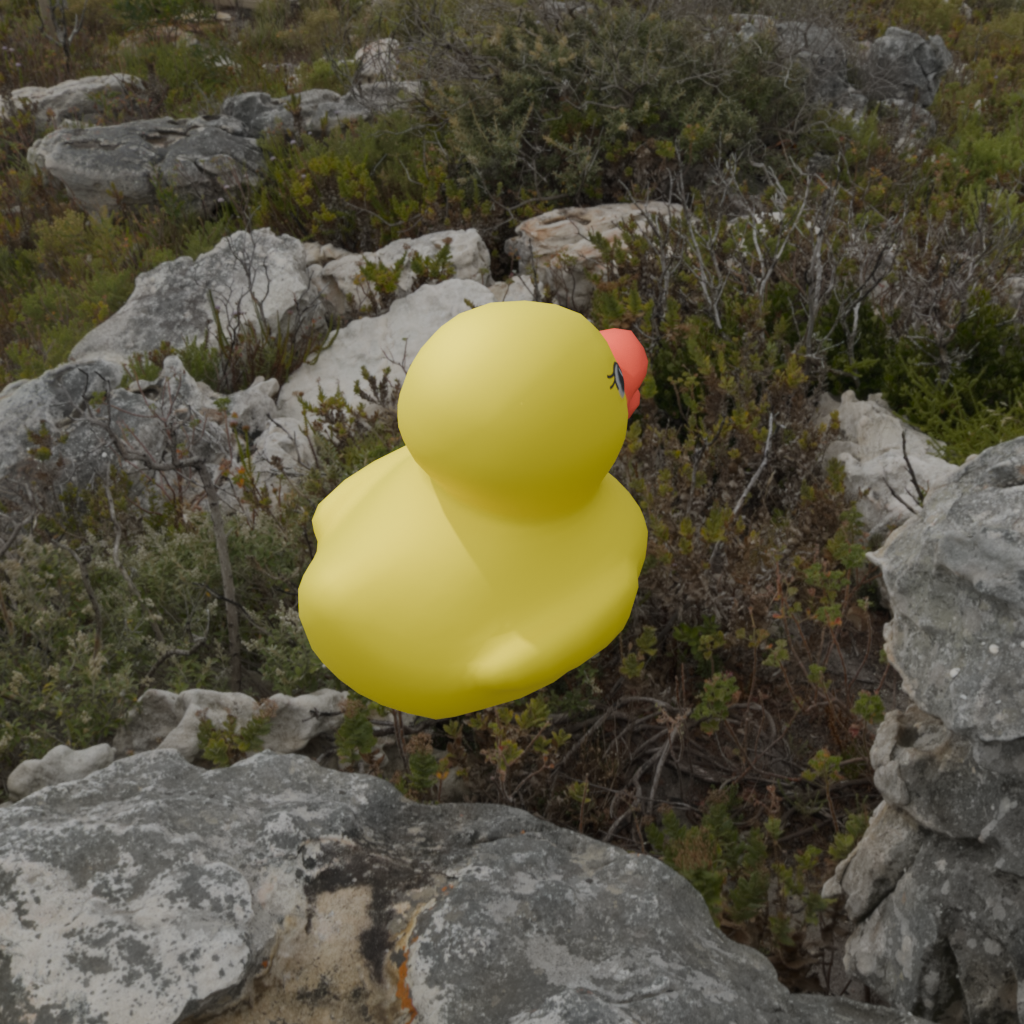
an image of a yellow rubber duck seen from <back_right> rocky landscape with a cloudy view of the sea.